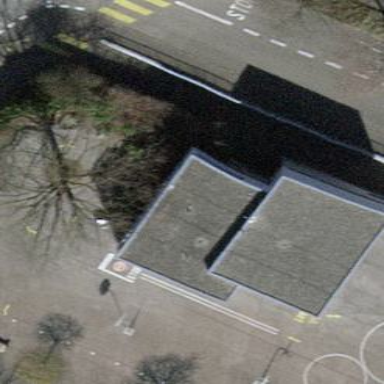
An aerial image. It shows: Part of building is shown in the image.